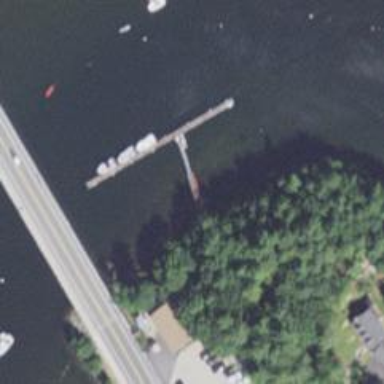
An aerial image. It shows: Man-made pier.